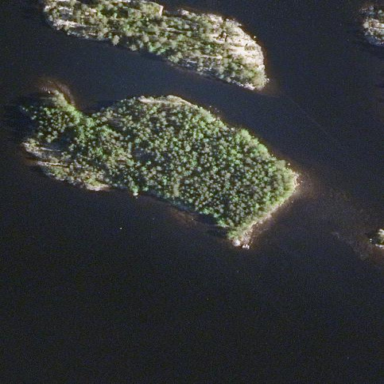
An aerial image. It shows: Islet covered with woodland.